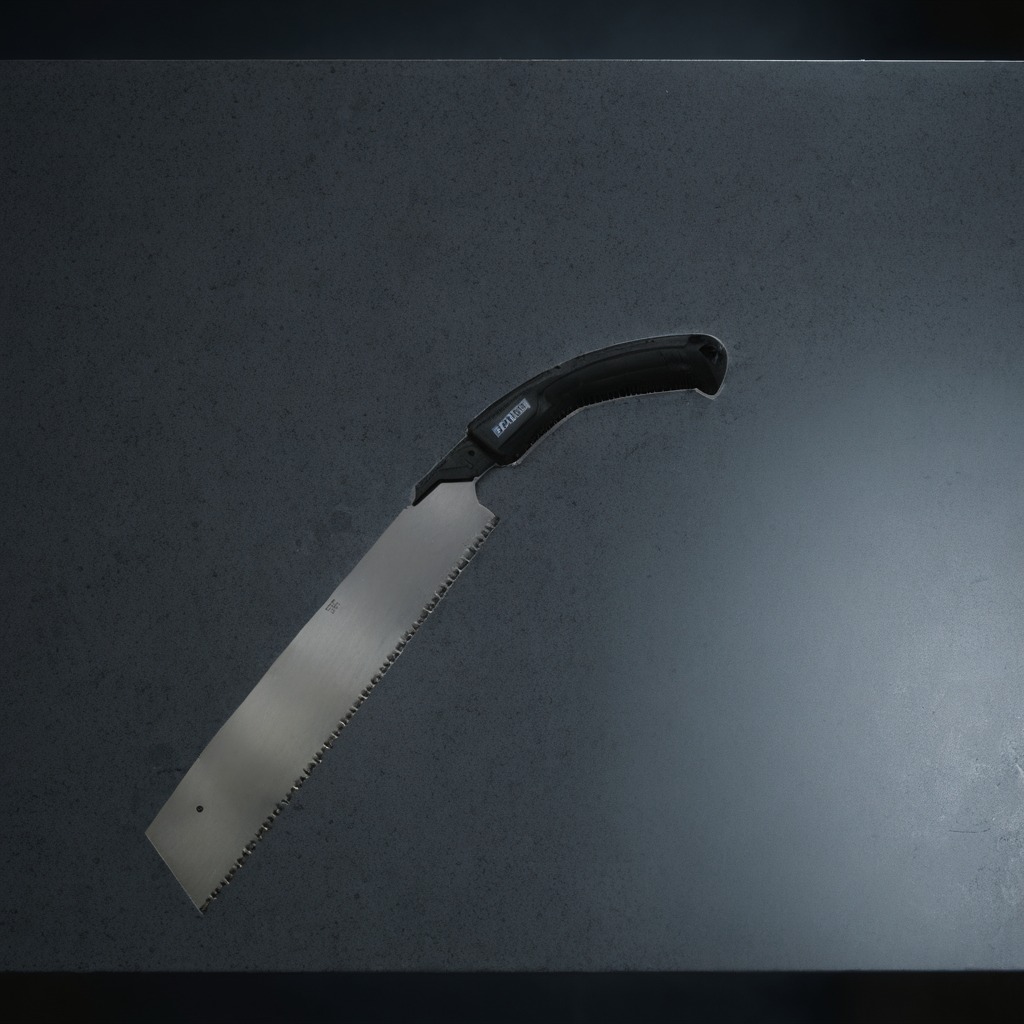
A metal saw is lying on a clean granite table inside a workshop at night.